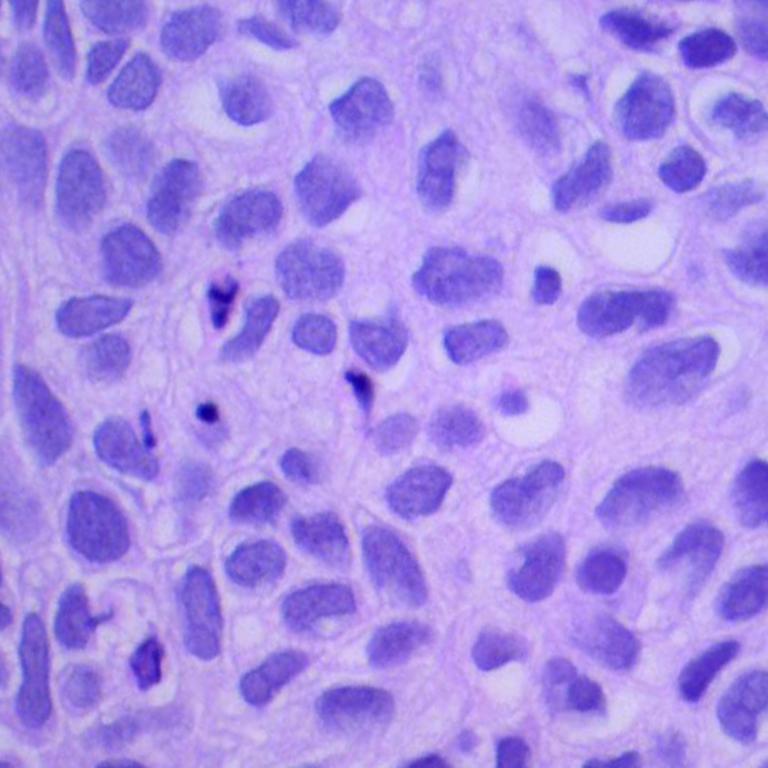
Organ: lung
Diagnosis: squamous carcinomas